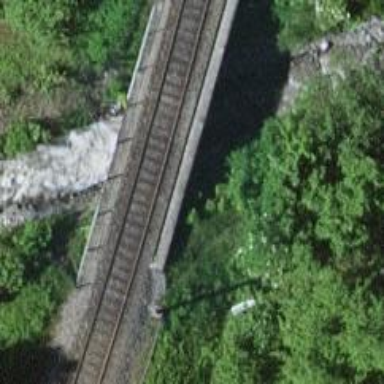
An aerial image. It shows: Single-track railway bridge with electrified contact line.